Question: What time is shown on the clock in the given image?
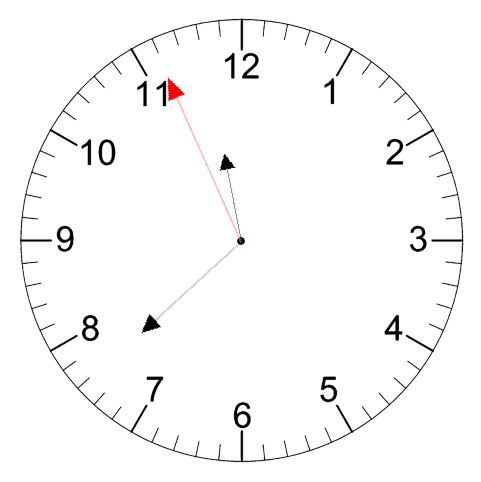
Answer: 11:37:56